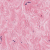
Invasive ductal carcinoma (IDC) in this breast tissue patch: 0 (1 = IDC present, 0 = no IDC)